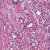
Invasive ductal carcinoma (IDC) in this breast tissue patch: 1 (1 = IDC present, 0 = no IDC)